Field crop: tomato
Growth stage: 1
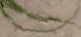
Species: cyperus